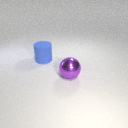
large purple metal sphere to the right of large blue rubber cylinder